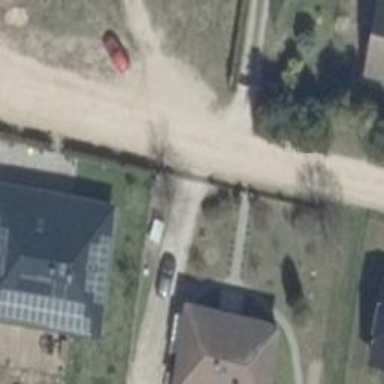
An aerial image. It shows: Residential road with compacted surface.